Question: I want to create a circular 'ListView' so that I can dynamically add some items in this... I have read many tutorials and some 'StackOverflow' answers, but none of them worked for me...

Can anybody guide me to create circular list?
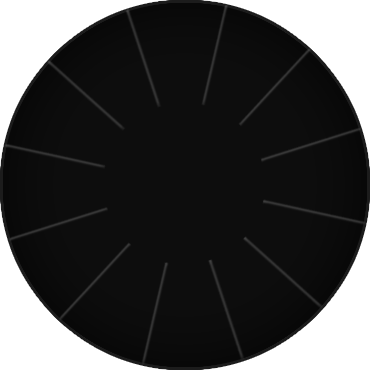
Answer: I think <URL> will help you to create your layout.
You have to modify code yourself to achieve your goal. May be this is a good start for you. :)